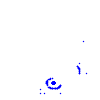
Particle: proton